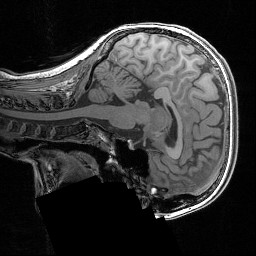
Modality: T1w
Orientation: sagittal
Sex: female
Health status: ill
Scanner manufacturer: siemens
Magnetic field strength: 3 T
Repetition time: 1.57 s
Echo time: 0.00342 s